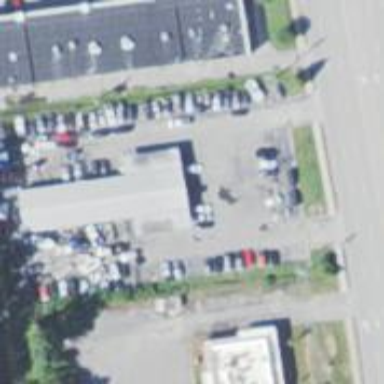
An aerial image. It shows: Car rental facility.